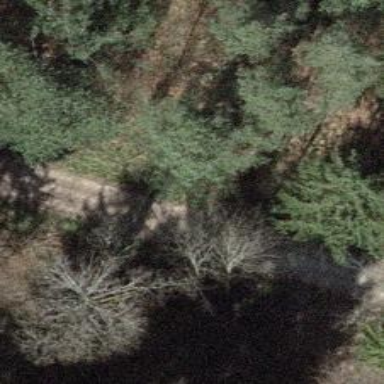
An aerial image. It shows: Gravel track with track type of grade3.